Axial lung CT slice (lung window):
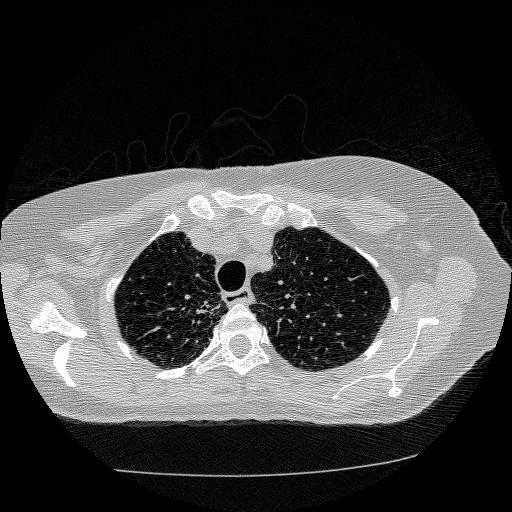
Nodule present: no